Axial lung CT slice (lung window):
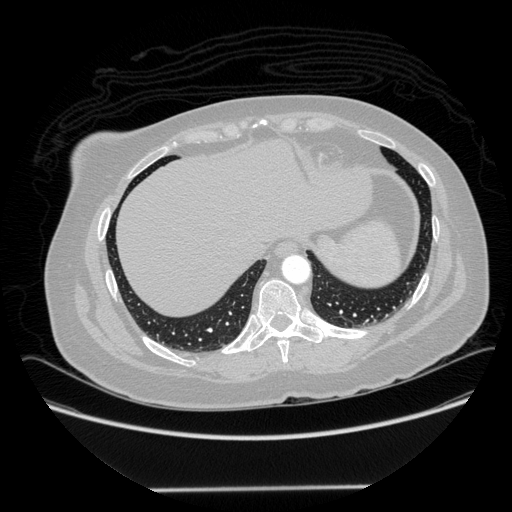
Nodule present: no